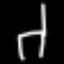
Label: chair